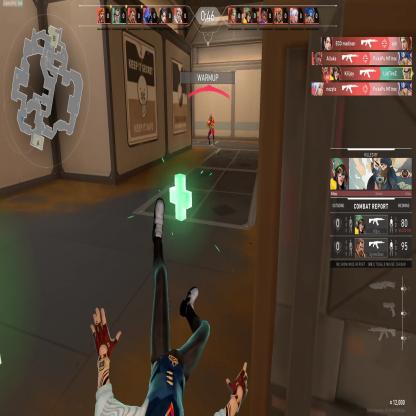
Label: enemy